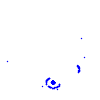
Particle: electron